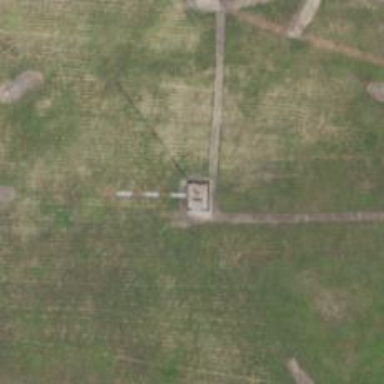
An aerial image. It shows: Man-made mast used for communication purposes.